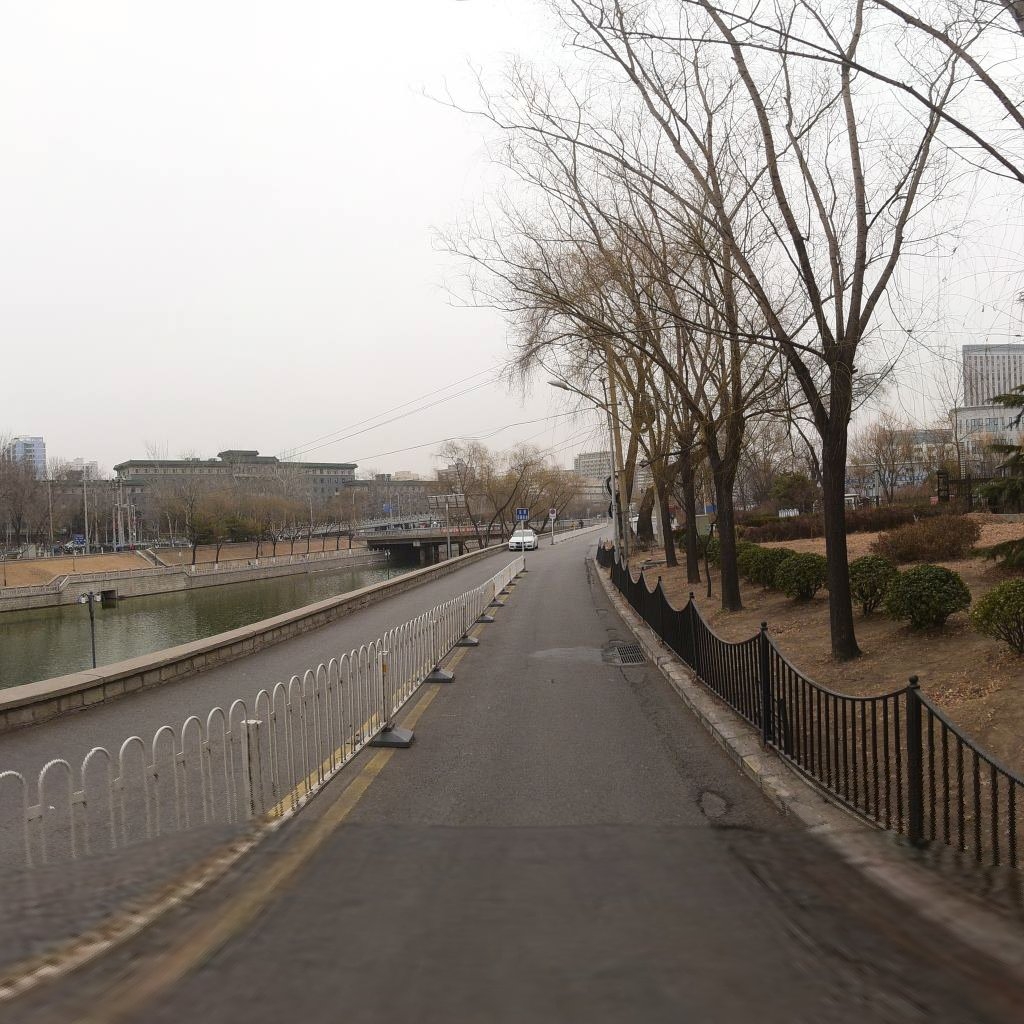
Region: Haidian
Road damage annotations: pothole, longitudinal crack, pothole, pothole, pothole